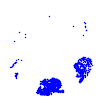
Particle: proton